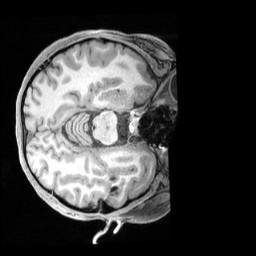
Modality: T1w
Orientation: axial
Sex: female
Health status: ill
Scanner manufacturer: siemens
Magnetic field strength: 3 T
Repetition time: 2.4 s
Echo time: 0.00201 s